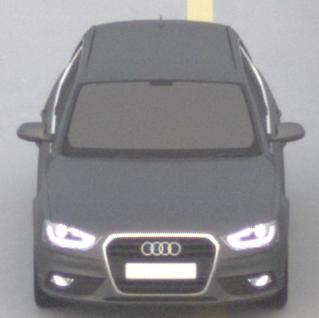
Make: Audi
Model: A4 Avant 1.8 TFSI
Detailed model: A4 (B8) Avant
Model produced from: 2012/02
Model produced until: 2015/04
Doors: 5
Color: gray
Road condition: dry road
Daytime: morning or afternoon
Contrast: low contrast